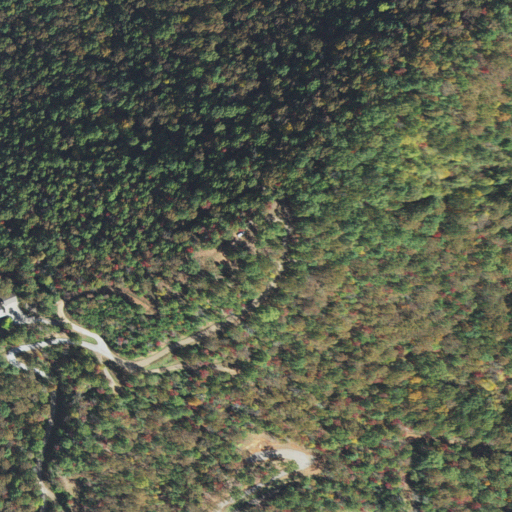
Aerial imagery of mountain in North Carolina named Owl Knob containing deciduous forest, mixed forest, and open development